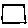
Label: square